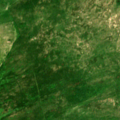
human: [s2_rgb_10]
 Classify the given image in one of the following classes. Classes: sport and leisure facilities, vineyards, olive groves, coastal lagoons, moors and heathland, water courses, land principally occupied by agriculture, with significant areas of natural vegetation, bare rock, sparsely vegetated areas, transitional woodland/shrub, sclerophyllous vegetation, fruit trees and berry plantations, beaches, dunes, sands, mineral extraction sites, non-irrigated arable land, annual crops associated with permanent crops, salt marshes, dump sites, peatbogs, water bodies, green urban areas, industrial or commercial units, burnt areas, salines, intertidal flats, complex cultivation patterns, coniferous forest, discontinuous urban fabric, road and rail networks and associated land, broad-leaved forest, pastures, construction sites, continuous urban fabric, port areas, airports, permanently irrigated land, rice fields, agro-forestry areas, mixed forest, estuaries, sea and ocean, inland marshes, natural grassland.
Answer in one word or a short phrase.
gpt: non-irrigated arable land, pastures